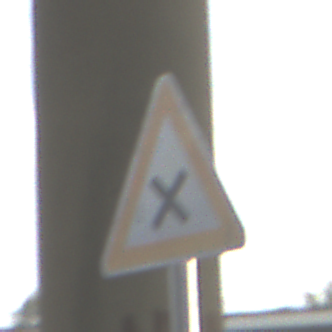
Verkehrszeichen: KreuzungOderEinmuendung
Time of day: SunriseSunset
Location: Outdoor (Suburban)
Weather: PartlyCloudy
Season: NotSpecified
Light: Natural